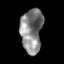
Tissue: skin
Cell type: Epithelial cells
Senescence score: 0.2731
Nuclear area (px): 938
Mean DAPI intensity: 133.029